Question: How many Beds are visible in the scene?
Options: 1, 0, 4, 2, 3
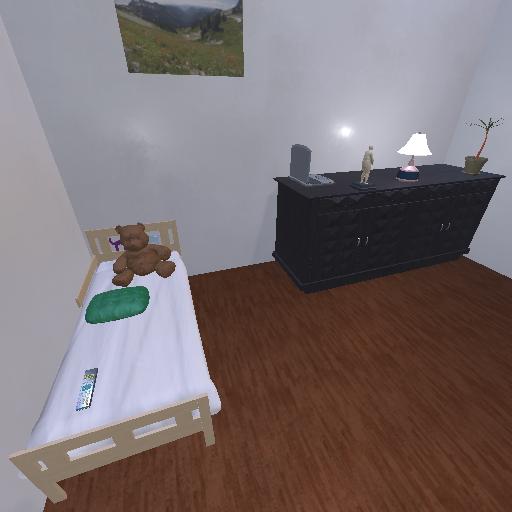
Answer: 1